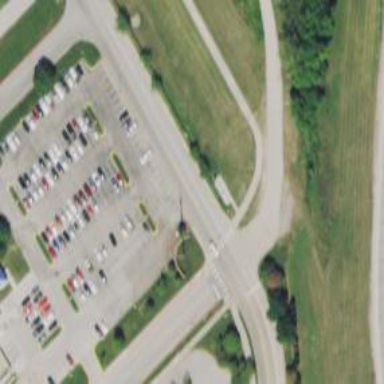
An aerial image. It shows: Uncontrolled road crossing.